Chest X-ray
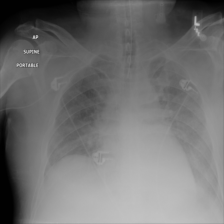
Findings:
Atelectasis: negative
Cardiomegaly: negative
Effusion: negative
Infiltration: positive
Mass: negative
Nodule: negative
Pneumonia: negative
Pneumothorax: negative
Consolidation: negative
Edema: negative
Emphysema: negative
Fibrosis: negative
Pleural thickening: negative
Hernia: negative